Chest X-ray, PA view. Patient: 64 years old, sex M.
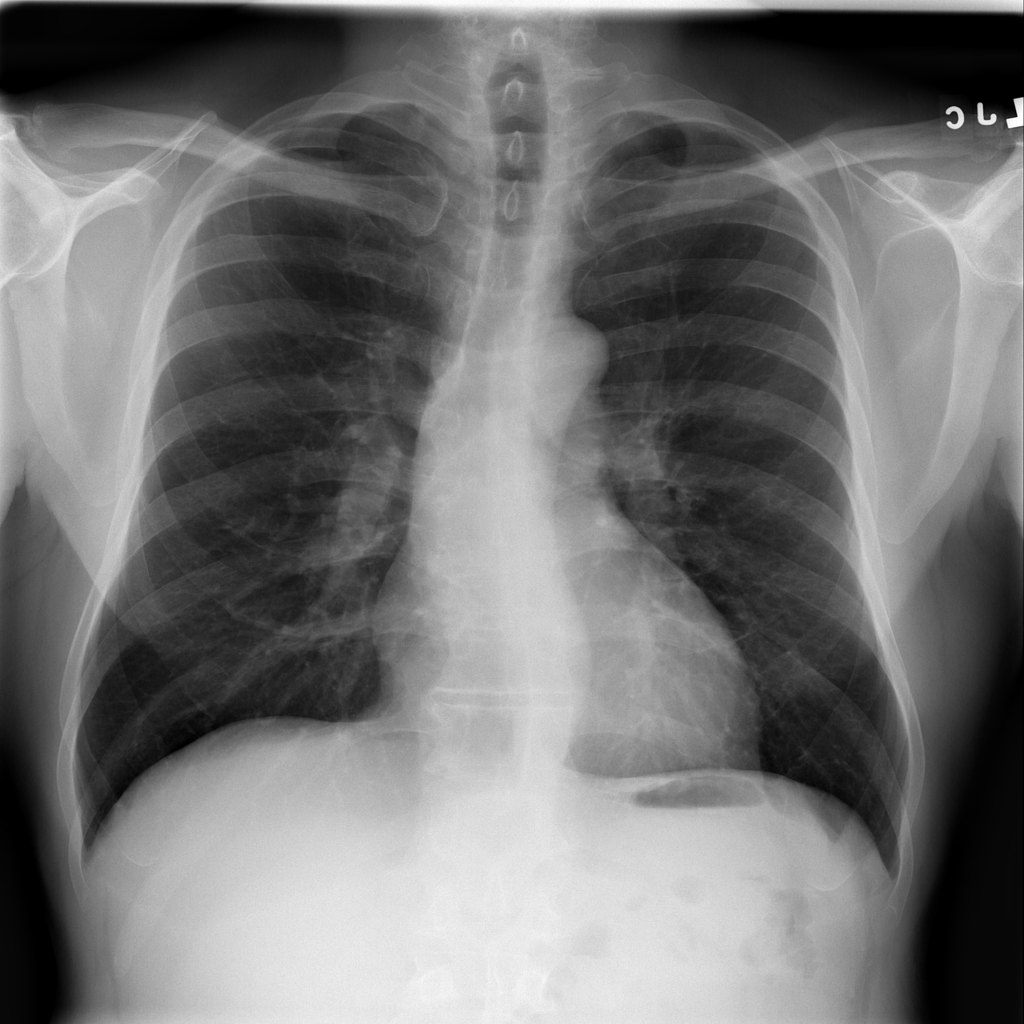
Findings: No Finding